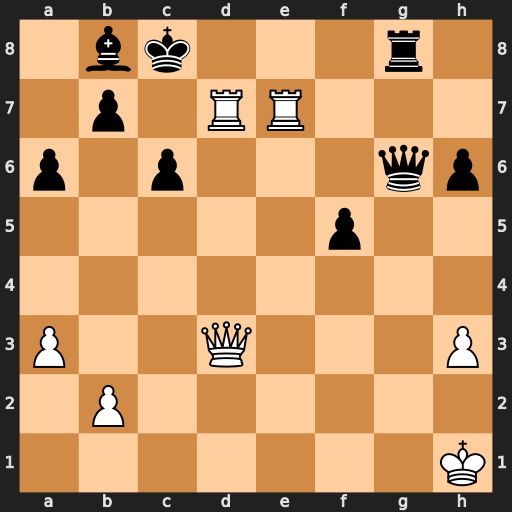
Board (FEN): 1bk3r1/1p1RR3/p1p3qp/5p2/8/P2Q3P/1P6/7K
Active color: w
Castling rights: -
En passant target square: -
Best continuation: Rc7+ Bxc7 Qd7+ Kb8 Qxc7+ Ka7 Qxb7#